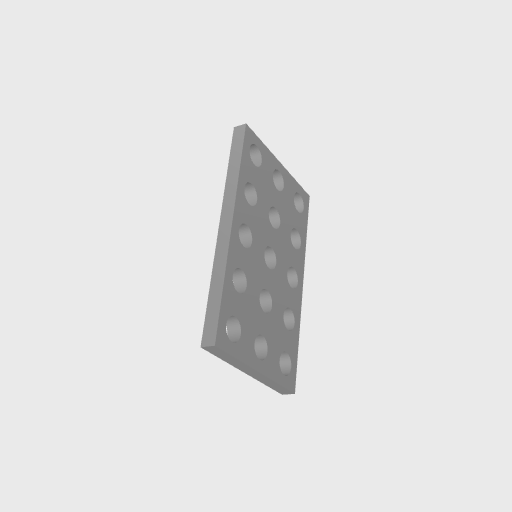
Part: GridPlate3x5H